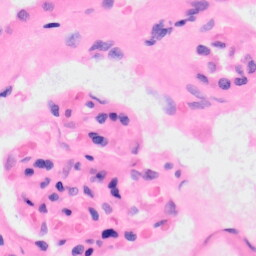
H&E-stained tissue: Kidney